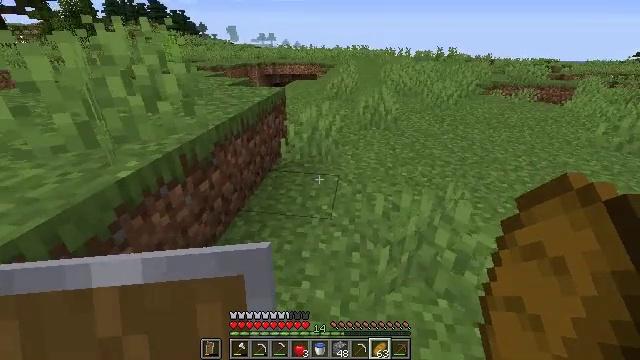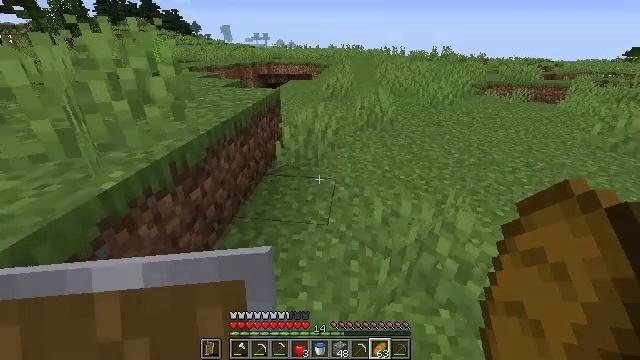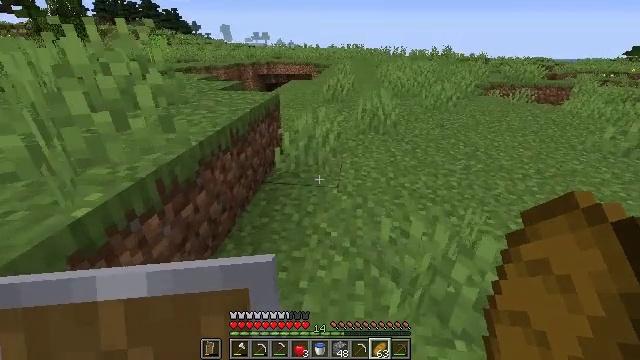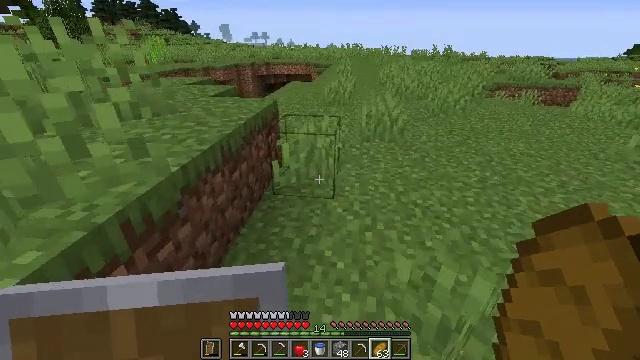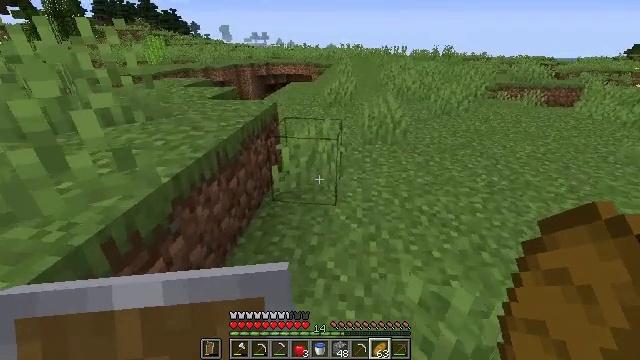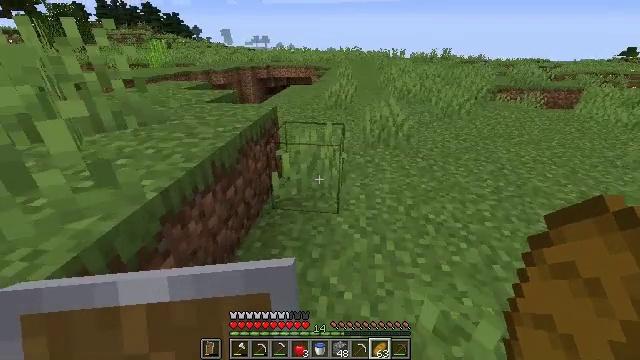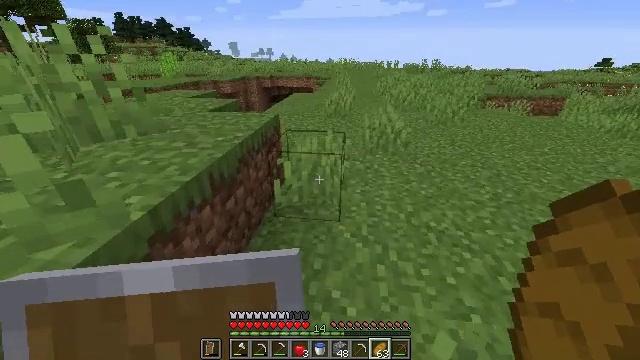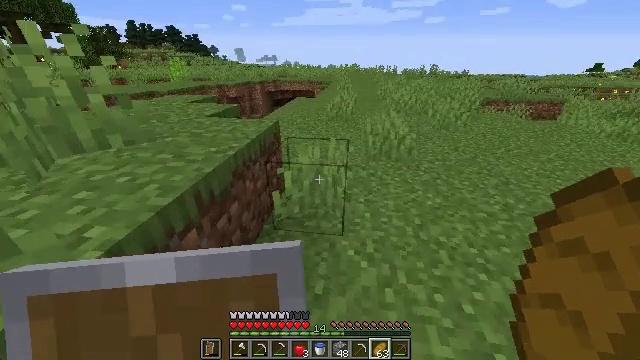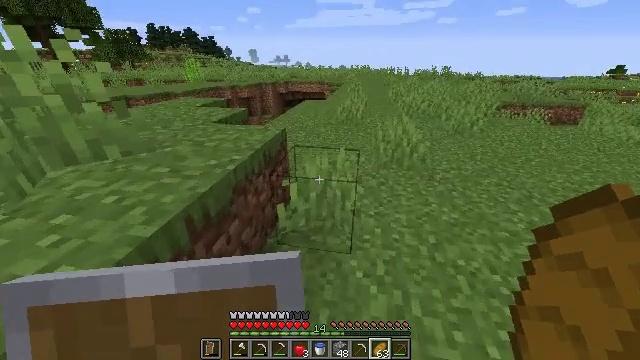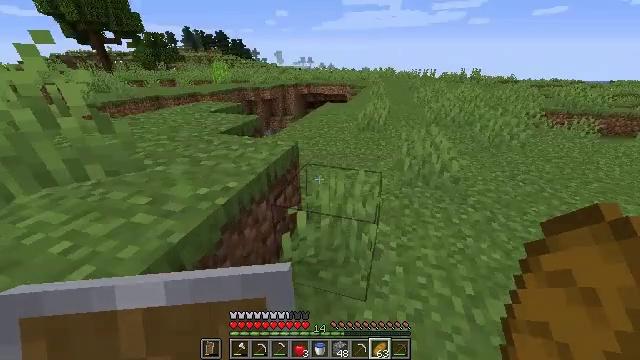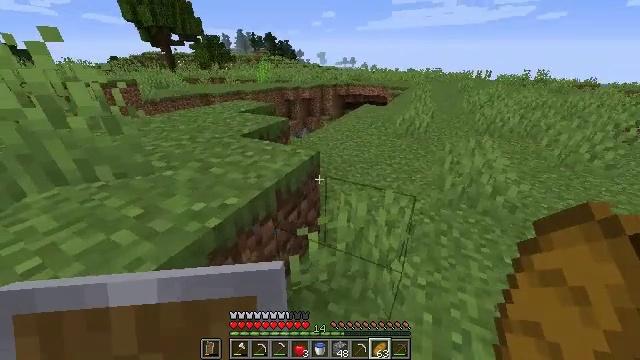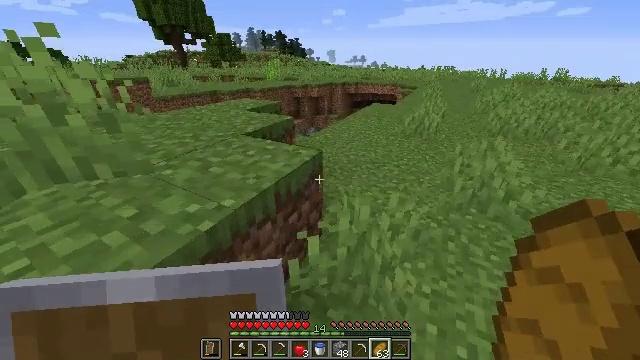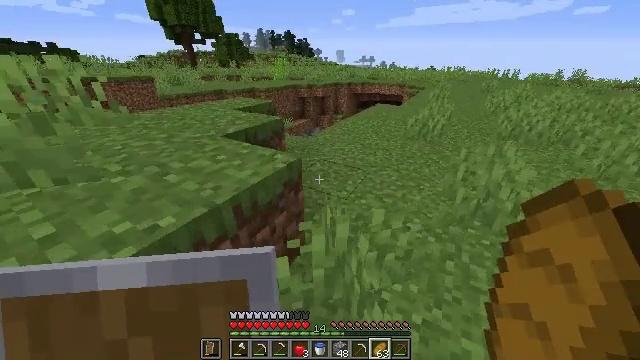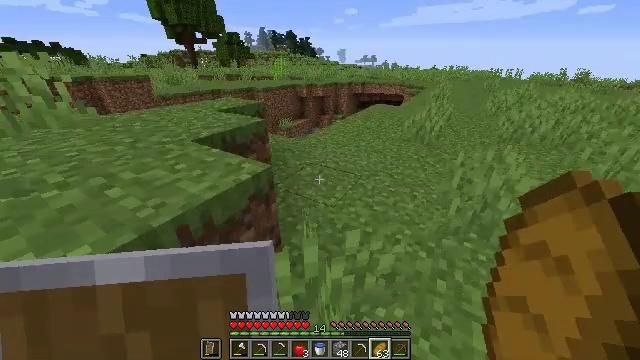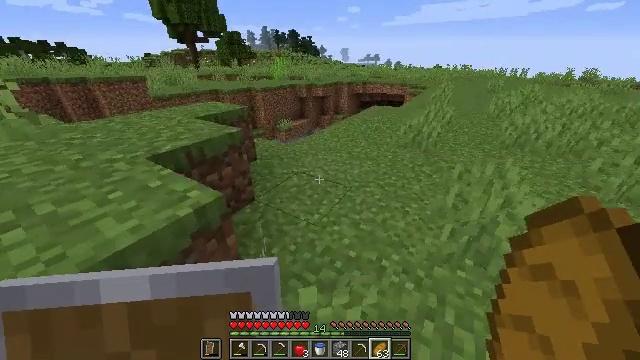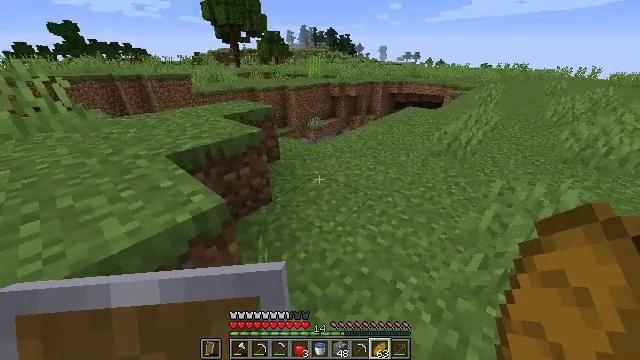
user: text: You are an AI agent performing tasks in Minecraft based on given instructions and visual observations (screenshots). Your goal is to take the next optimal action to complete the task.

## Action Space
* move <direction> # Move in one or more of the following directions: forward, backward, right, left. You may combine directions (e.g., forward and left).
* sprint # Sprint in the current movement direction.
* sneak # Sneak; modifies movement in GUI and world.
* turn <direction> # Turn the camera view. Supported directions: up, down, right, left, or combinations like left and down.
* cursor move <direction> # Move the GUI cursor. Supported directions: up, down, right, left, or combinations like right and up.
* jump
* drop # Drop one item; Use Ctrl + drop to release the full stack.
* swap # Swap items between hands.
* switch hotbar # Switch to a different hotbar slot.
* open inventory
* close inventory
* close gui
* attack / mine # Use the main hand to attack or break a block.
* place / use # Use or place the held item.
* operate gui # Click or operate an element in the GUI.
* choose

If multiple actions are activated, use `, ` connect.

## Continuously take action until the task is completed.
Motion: motion action
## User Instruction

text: Attack the hay block to get hay.
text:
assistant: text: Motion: move forward, turn right
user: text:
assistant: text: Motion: move forward
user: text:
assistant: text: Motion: move forward
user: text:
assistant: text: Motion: move forward, sprint
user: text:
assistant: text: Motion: move forward, sprint
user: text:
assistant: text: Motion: move forward, sprint
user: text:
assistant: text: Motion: move forward, sprint
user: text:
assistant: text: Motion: move forward, sprint, turn left
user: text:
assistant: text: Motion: move forward, sprint, turn left
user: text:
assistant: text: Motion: move forward and move right, sprint, turn left
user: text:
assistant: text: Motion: move forward and move right, sprint, turn left
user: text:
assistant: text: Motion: move forward and move right, sprint, turn left
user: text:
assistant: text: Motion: move forward and move right, sprint
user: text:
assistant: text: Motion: move forward and move right, sprint
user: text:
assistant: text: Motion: move forward and move right, sprint, turn left
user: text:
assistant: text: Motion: move forward and move right, sprint, turn left and down
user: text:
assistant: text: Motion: move forward and move right, sprint, turn right and down
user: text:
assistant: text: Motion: move forward and move right, sprint
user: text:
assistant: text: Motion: move forward and move right, sprint
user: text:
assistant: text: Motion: move forward and move right, sprint, turn right
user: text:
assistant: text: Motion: move forward and move right, sprint, turn left
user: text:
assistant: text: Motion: move forward and move right, sprint
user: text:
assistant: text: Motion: move forward and move right, sprint
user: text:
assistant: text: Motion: move forward and move right, sprint
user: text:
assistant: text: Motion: move forward and move right, sprint, turn left and up
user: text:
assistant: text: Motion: move forward and move right, sprint, turn left
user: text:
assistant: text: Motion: move forward and move right, sprint, turn right
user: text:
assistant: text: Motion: move forward and move right, sprint, turn right
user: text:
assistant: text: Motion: move forward and move right, sprint
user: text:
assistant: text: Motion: move forward and move right, sprint